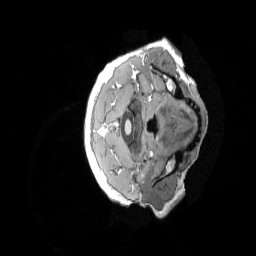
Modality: T1w
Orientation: axial
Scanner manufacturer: siemens
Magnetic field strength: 3 T
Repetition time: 2.3 s
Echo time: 0.0033 s